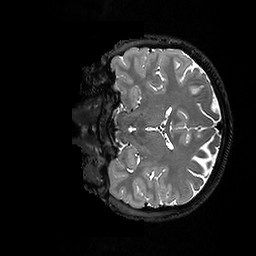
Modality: T2w
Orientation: coronal
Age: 27
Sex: female
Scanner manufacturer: ge
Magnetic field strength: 3 T
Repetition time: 3.202 s
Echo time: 0.06582 s